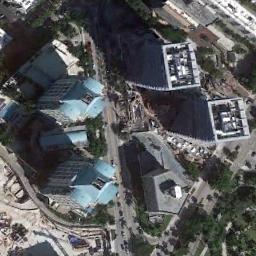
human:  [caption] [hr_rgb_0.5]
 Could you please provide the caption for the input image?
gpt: A commercial area has lots of high-rise buildings and some roads go through the commercial area .

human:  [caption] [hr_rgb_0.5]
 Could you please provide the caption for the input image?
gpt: The commercial area is near the road with many cars .

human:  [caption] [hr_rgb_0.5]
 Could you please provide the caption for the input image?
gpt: In a business district there are several tall buildings of different shapes and several roads with many cars and many trees .

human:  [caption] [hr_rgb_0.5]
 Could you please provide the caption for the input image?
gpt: There are two tall buildings in the upper left and right corner .

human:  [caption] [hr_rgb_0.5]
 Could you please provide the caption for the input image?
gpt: There are two buildings with blue roofs on a commercial area .